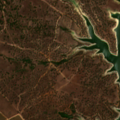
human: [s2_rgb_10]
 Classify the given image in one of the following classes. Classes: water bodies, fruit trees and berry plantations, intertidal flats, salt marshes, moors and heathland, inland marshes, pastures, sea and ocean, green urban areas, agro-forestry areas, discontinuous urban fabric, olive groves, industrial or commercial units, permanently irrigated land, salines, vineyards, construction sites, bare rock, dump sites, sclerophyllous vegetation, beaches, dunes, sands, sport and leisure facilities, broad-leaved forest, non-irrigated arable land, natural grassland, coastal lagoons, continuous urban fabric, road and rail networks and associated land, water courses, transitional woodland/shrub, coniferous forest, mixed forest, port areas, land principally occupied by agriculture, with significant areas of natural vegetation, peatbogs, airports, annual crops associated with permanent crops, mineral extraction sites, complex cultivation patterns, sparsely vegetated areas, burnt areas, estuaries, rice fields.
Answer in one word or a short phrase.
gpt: olive groves, agro-forestry areas, water bodies